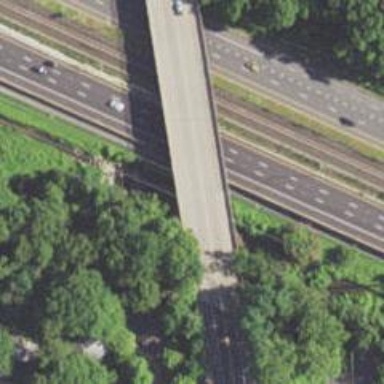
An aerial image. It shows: Asphalt cycleway alongside abandoned railway.